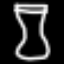
Label: hourglass